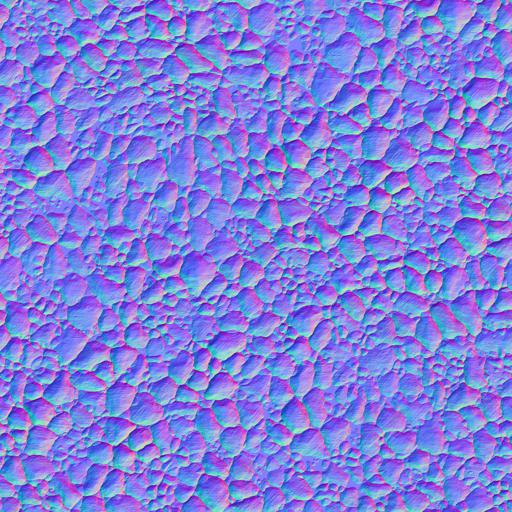
gravel ground pebbles river rocks